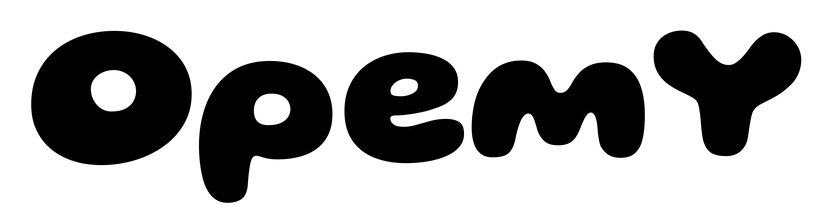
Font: Gluten_ExtraBold